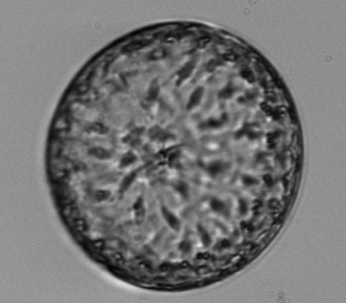
Label: Coscinodiscus